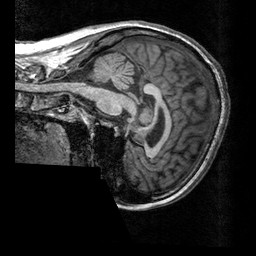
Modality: T1w
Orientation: sagittal
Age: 23
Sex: female
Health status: healthy
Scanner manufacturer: siemens
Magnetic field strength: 3 T
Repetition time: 2.3 s
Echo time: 0.00303 s